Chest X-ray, PA view. Patient: 51 years old, sex M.
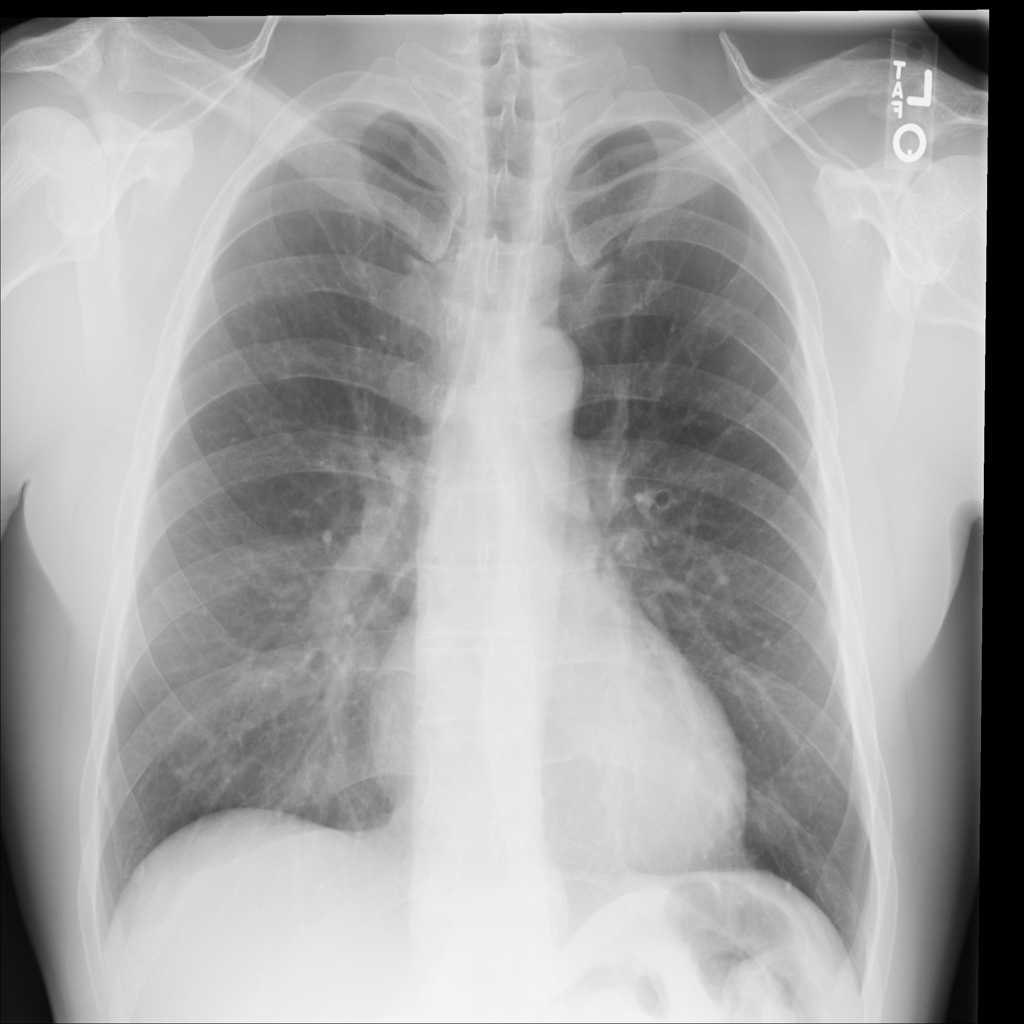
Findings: No Finding